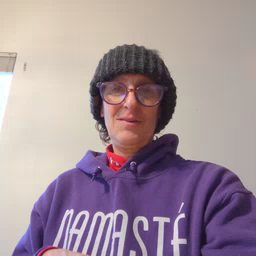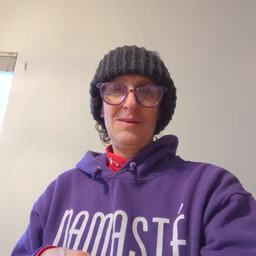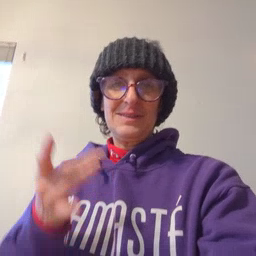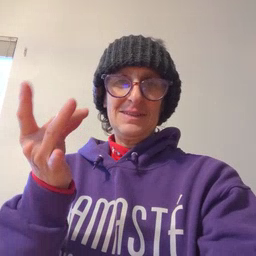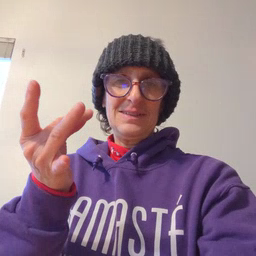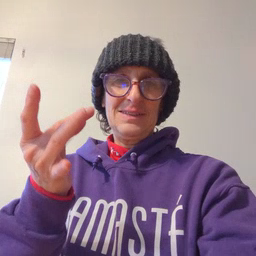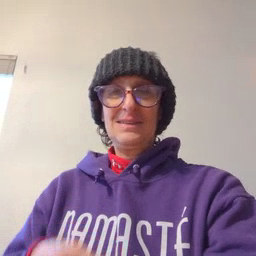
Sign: sticky